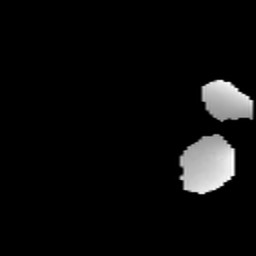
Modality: T2w
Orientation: sagittal
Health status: healthy
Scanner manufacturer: siemens
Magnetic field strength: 3 T
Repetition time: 10.6 s
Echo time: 0.092 s